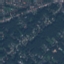
Land use / land cover class: Residential